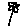
Label: flower